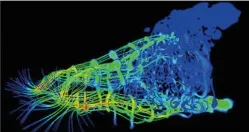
Virtual surgical process in Panthera leo specimens. (C) Quantification of pressure, temperature, and humidity variables in the air simulated by CFD. In this example, airflow speed maps or streamline lines (m/s) are applied, where blue represents low speeds or stationary air, and red represents high speeds.
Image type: radiology (ct)